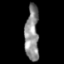
Tissue: skin
Cell type: Others
Senescence score: 0.7889
Nuclear area (px): 748
Mean DAPI intensity: 140.977